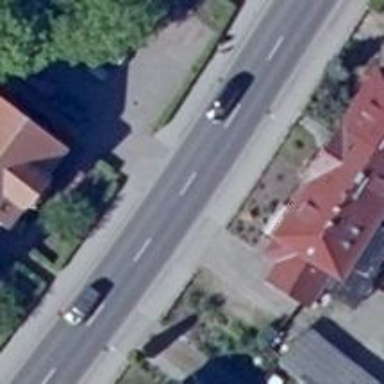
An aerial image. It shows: Sidewalk path.